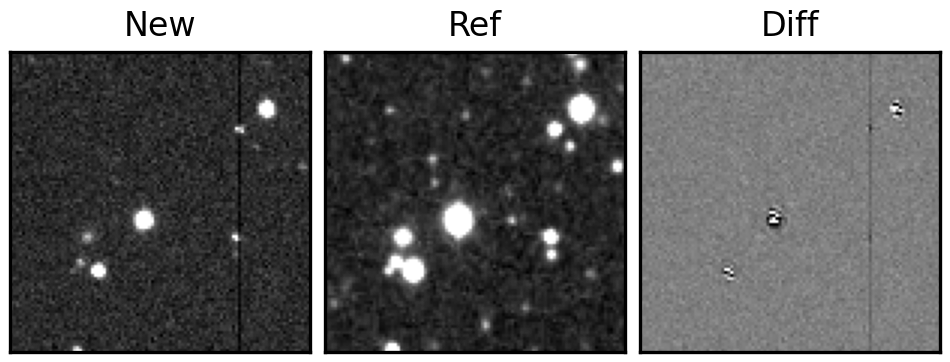
Label: bogus